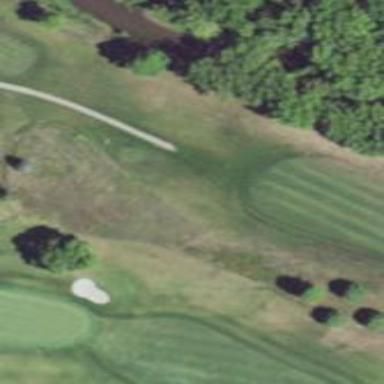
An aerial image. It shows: Rough grassy area used for golf.